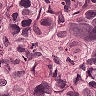
Metastatic tissue present: yes